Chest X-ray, AP view. Patient: 54 years old, sex F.
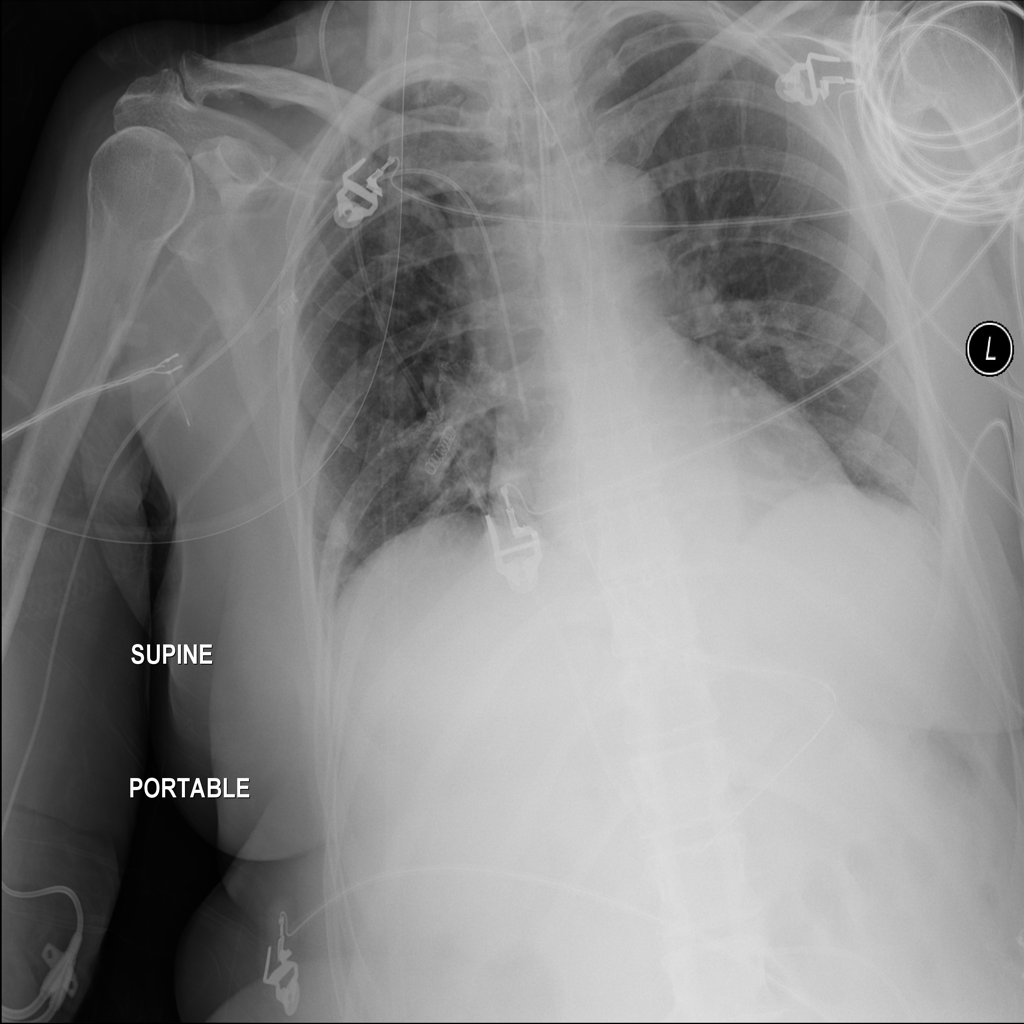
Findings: No Finding